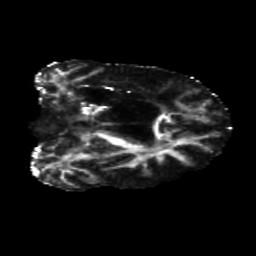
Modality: FA
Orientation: coronal
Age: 31
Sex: female
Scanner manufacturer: siemens
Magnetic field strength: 3 T
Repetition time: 5.25 s
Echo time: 0.08 s